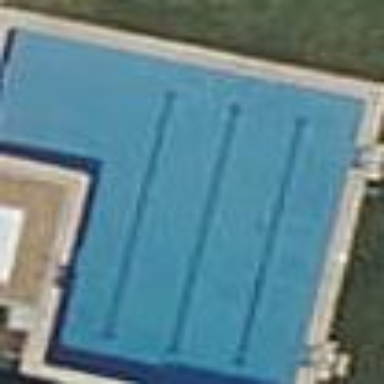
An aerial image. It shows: Swimming pool located in leisure land.